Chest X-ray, AP view. Patient: 42 years old, sex F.
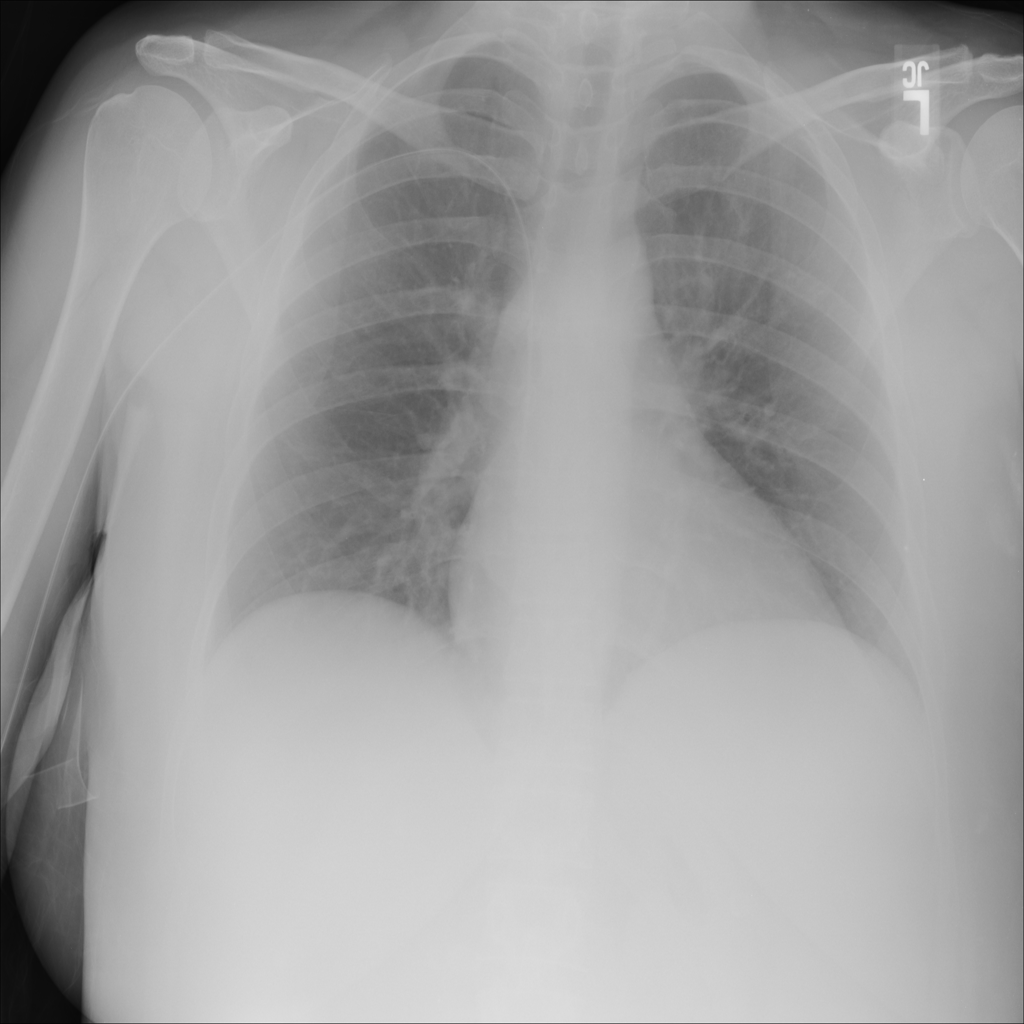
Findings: No Finding